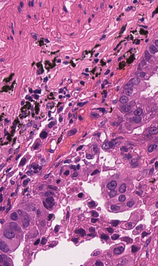
Tumor epithelial tissue: yes
Tumor-associated stroma tissue: yes
Normal tissue: no